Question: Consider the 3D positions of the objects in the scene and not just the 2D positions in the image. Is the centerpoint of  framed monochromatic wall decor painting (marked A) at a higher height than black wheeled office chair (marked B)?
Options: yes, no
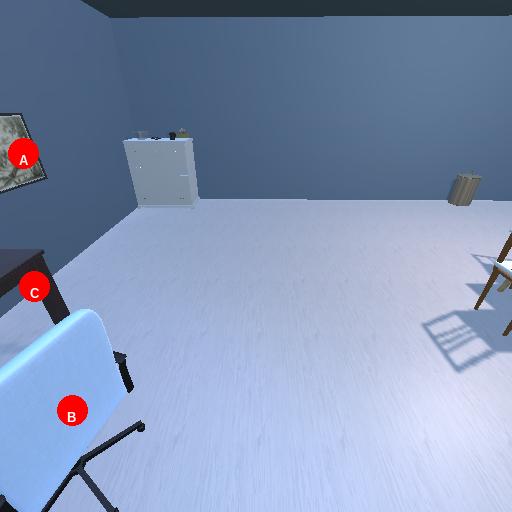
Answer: yes